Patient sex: F
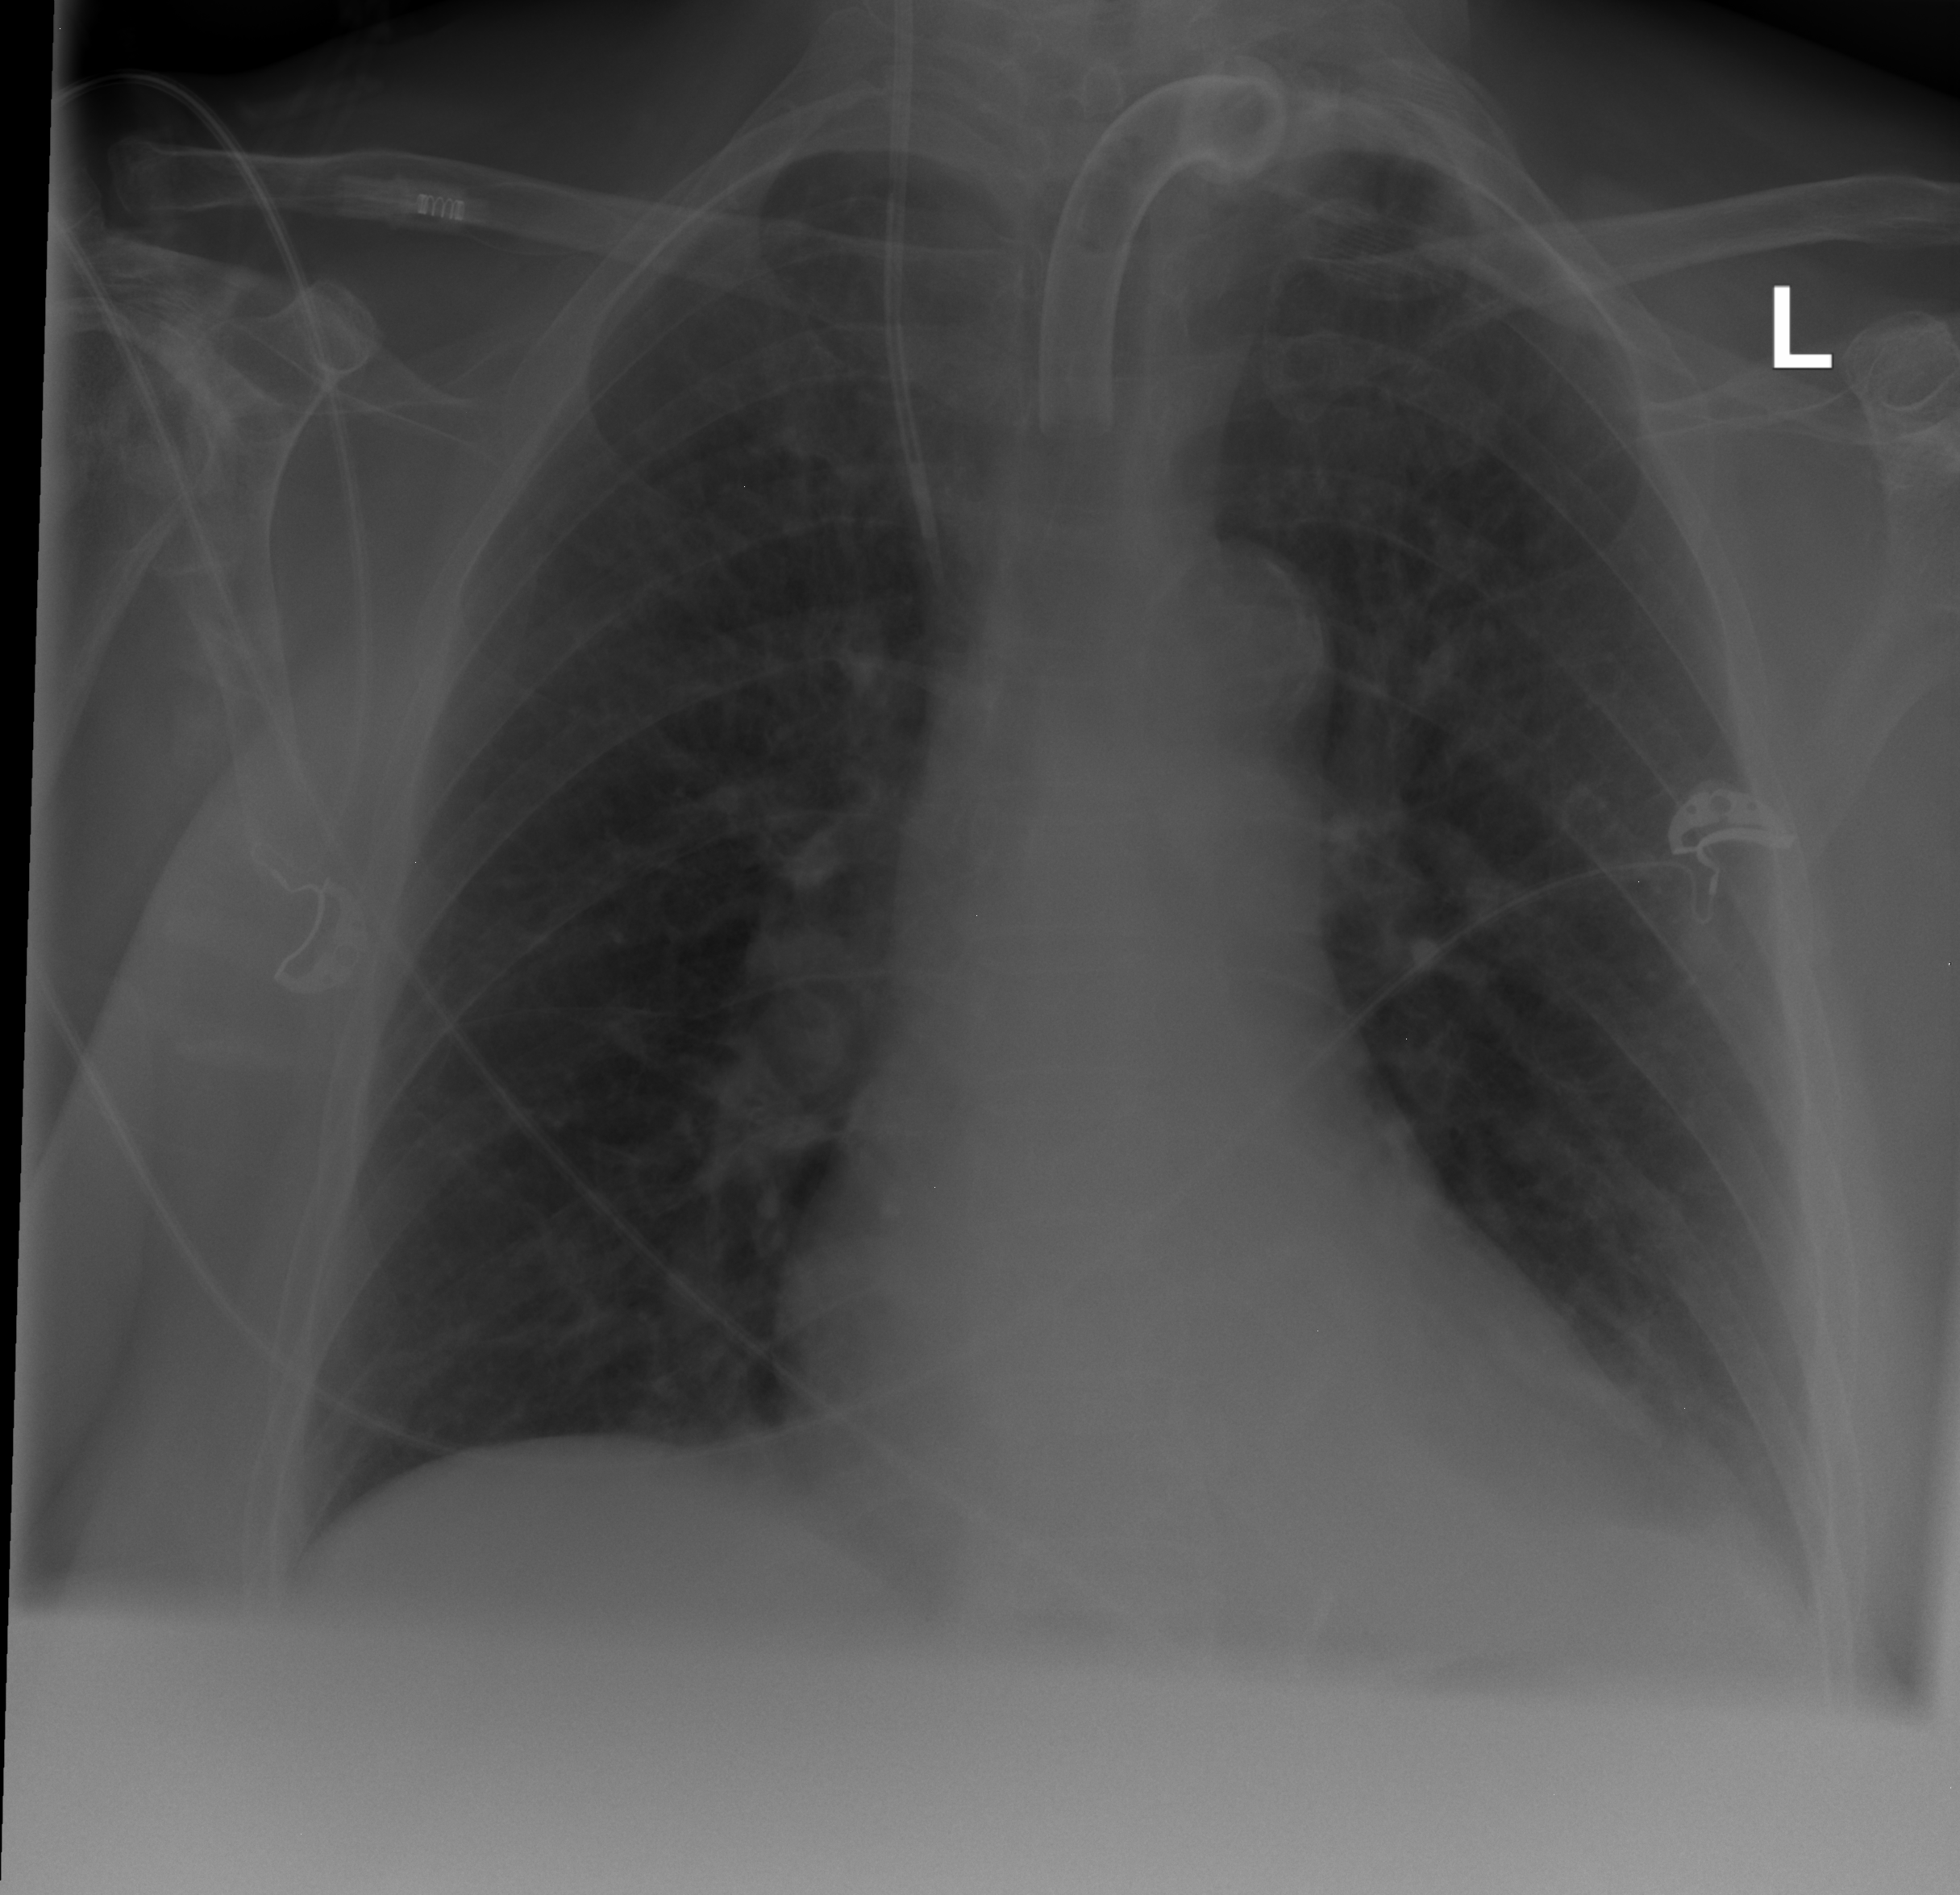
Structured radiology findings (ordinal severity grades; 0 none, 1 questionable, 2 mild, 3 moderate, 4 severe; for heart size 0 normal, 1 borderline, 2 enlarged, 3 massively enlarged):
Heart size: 2
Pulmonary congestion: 1
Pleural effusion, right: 0
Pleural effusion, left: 2
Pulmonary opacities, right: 0
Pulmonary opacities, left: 0
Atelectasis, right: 0
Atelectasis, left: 0